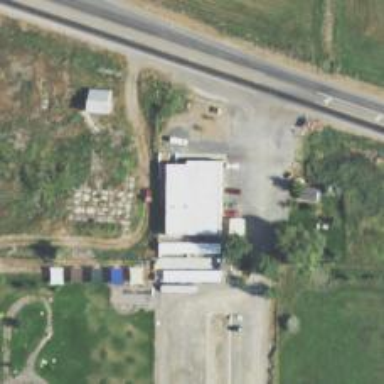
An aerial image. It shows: Animal shelter.